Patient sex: M
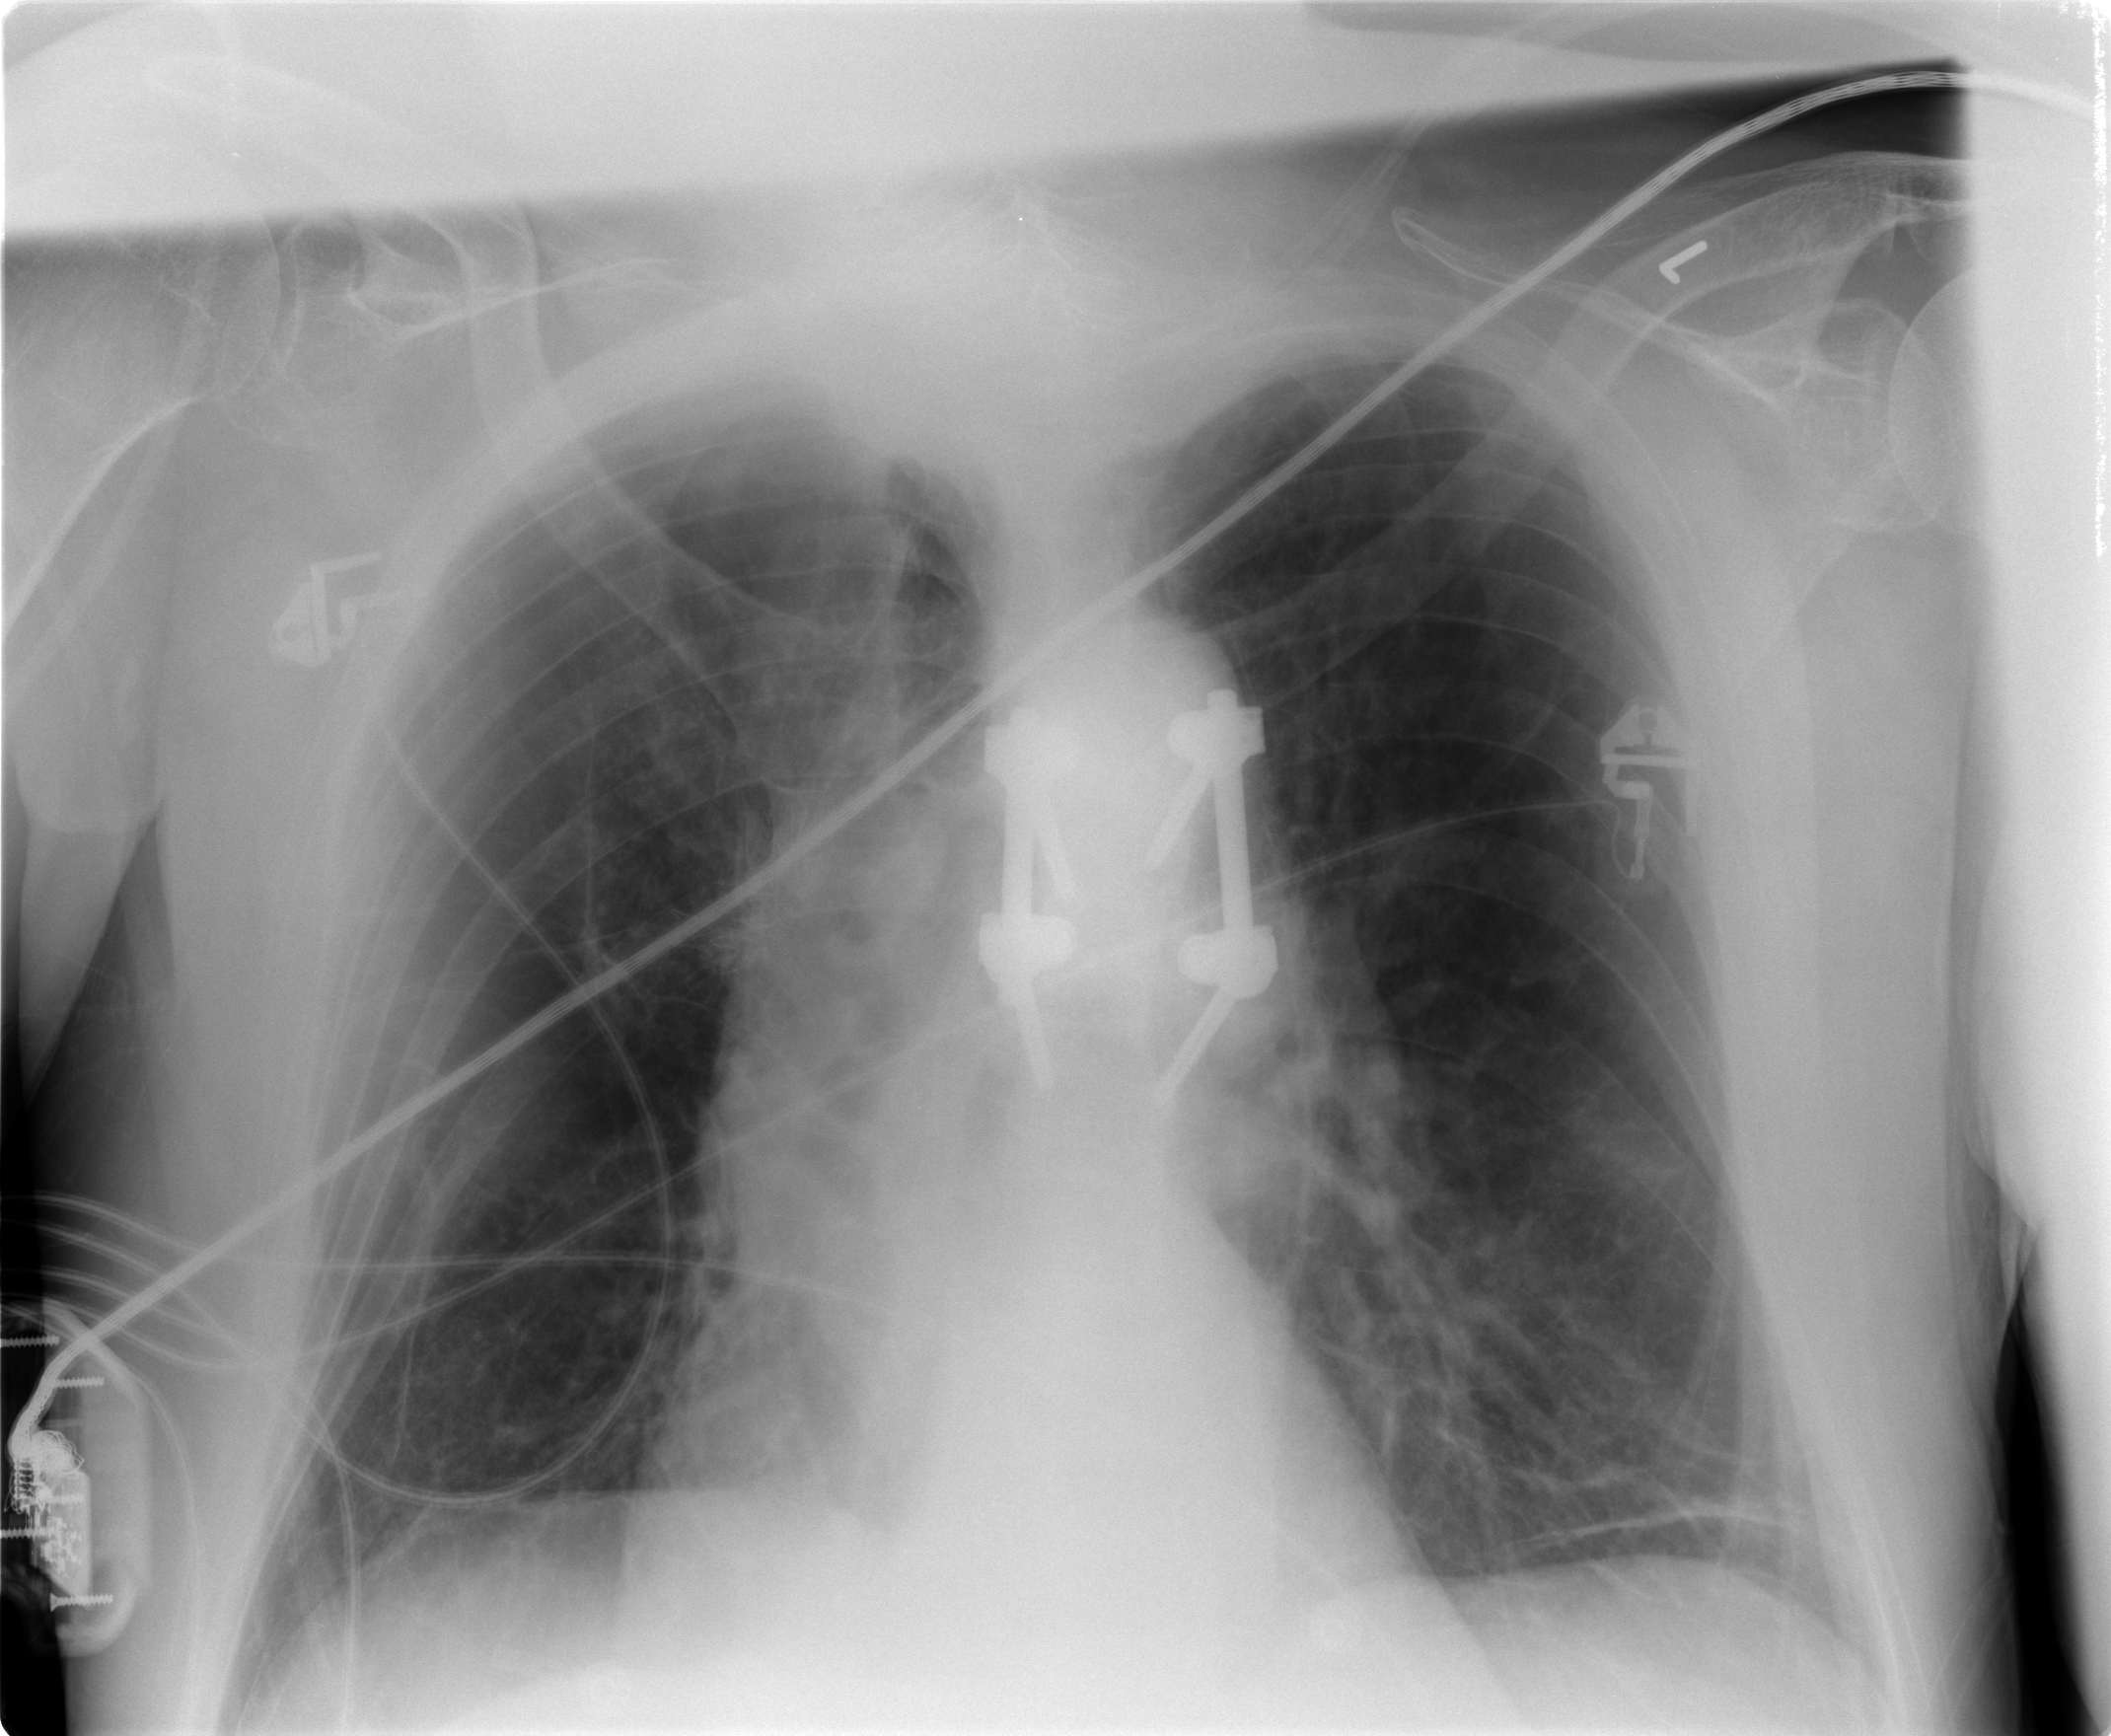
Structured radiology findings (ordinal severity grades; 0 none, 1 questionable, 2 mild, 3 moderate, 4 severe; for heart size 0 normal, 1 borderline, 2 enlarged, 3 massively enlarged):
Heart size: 0
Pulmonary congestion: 0
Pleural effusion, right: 0
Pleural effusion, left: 0
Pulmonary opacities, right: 0
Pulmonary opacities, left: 0
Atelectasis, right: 2
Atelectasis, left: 2